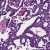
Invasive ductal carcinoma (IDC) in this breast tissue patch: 1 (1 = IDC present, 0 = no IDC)